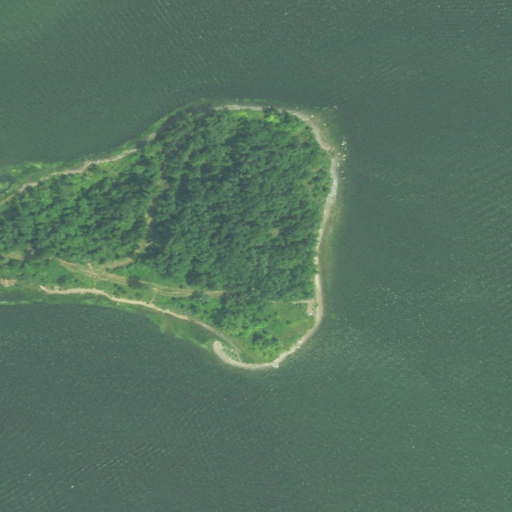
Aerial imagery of cape in Rhode Island named Chepiwanoxet Point containing open water, herbaceous wetlands, deciduous forest, grassland, low intensity development, and medium intensity development